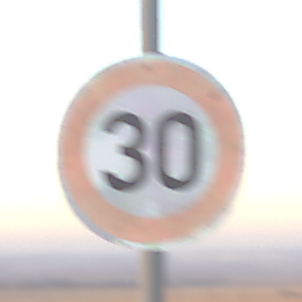
Verkehrszeichen: Geschwindigkeit30
Umgebung: Outdoor, Nature
Tageszeit: SunriseSunset
Wetter: Clear
Licht: Natural
Jahreszeit: NotSpecified
Kontrast: HighContrast